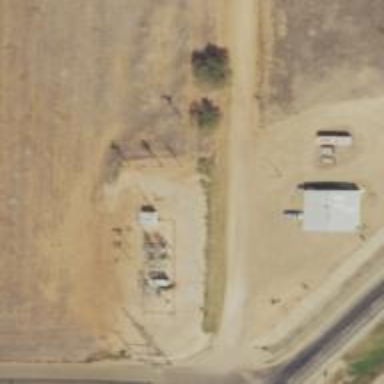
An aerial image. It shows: Power pole.